Question: How can I deploy an excel add-in without actually signing all the referenced assemblies that the project has? I'm doing something for internal company use and I don't want to sign them. I'm using VSTO and Visual studio 2013. Deployment is done through Click Once.
I'm getting the following error on some computers:

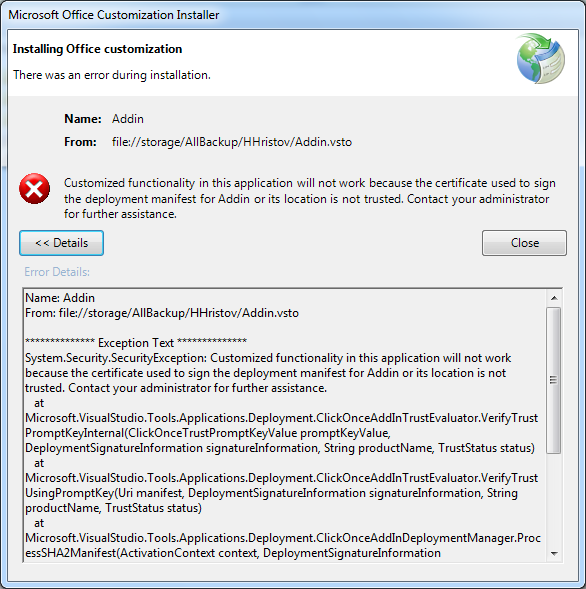
Answer: See <URL>.
Take a look at the <URL> page for possible solutions.